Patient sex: F
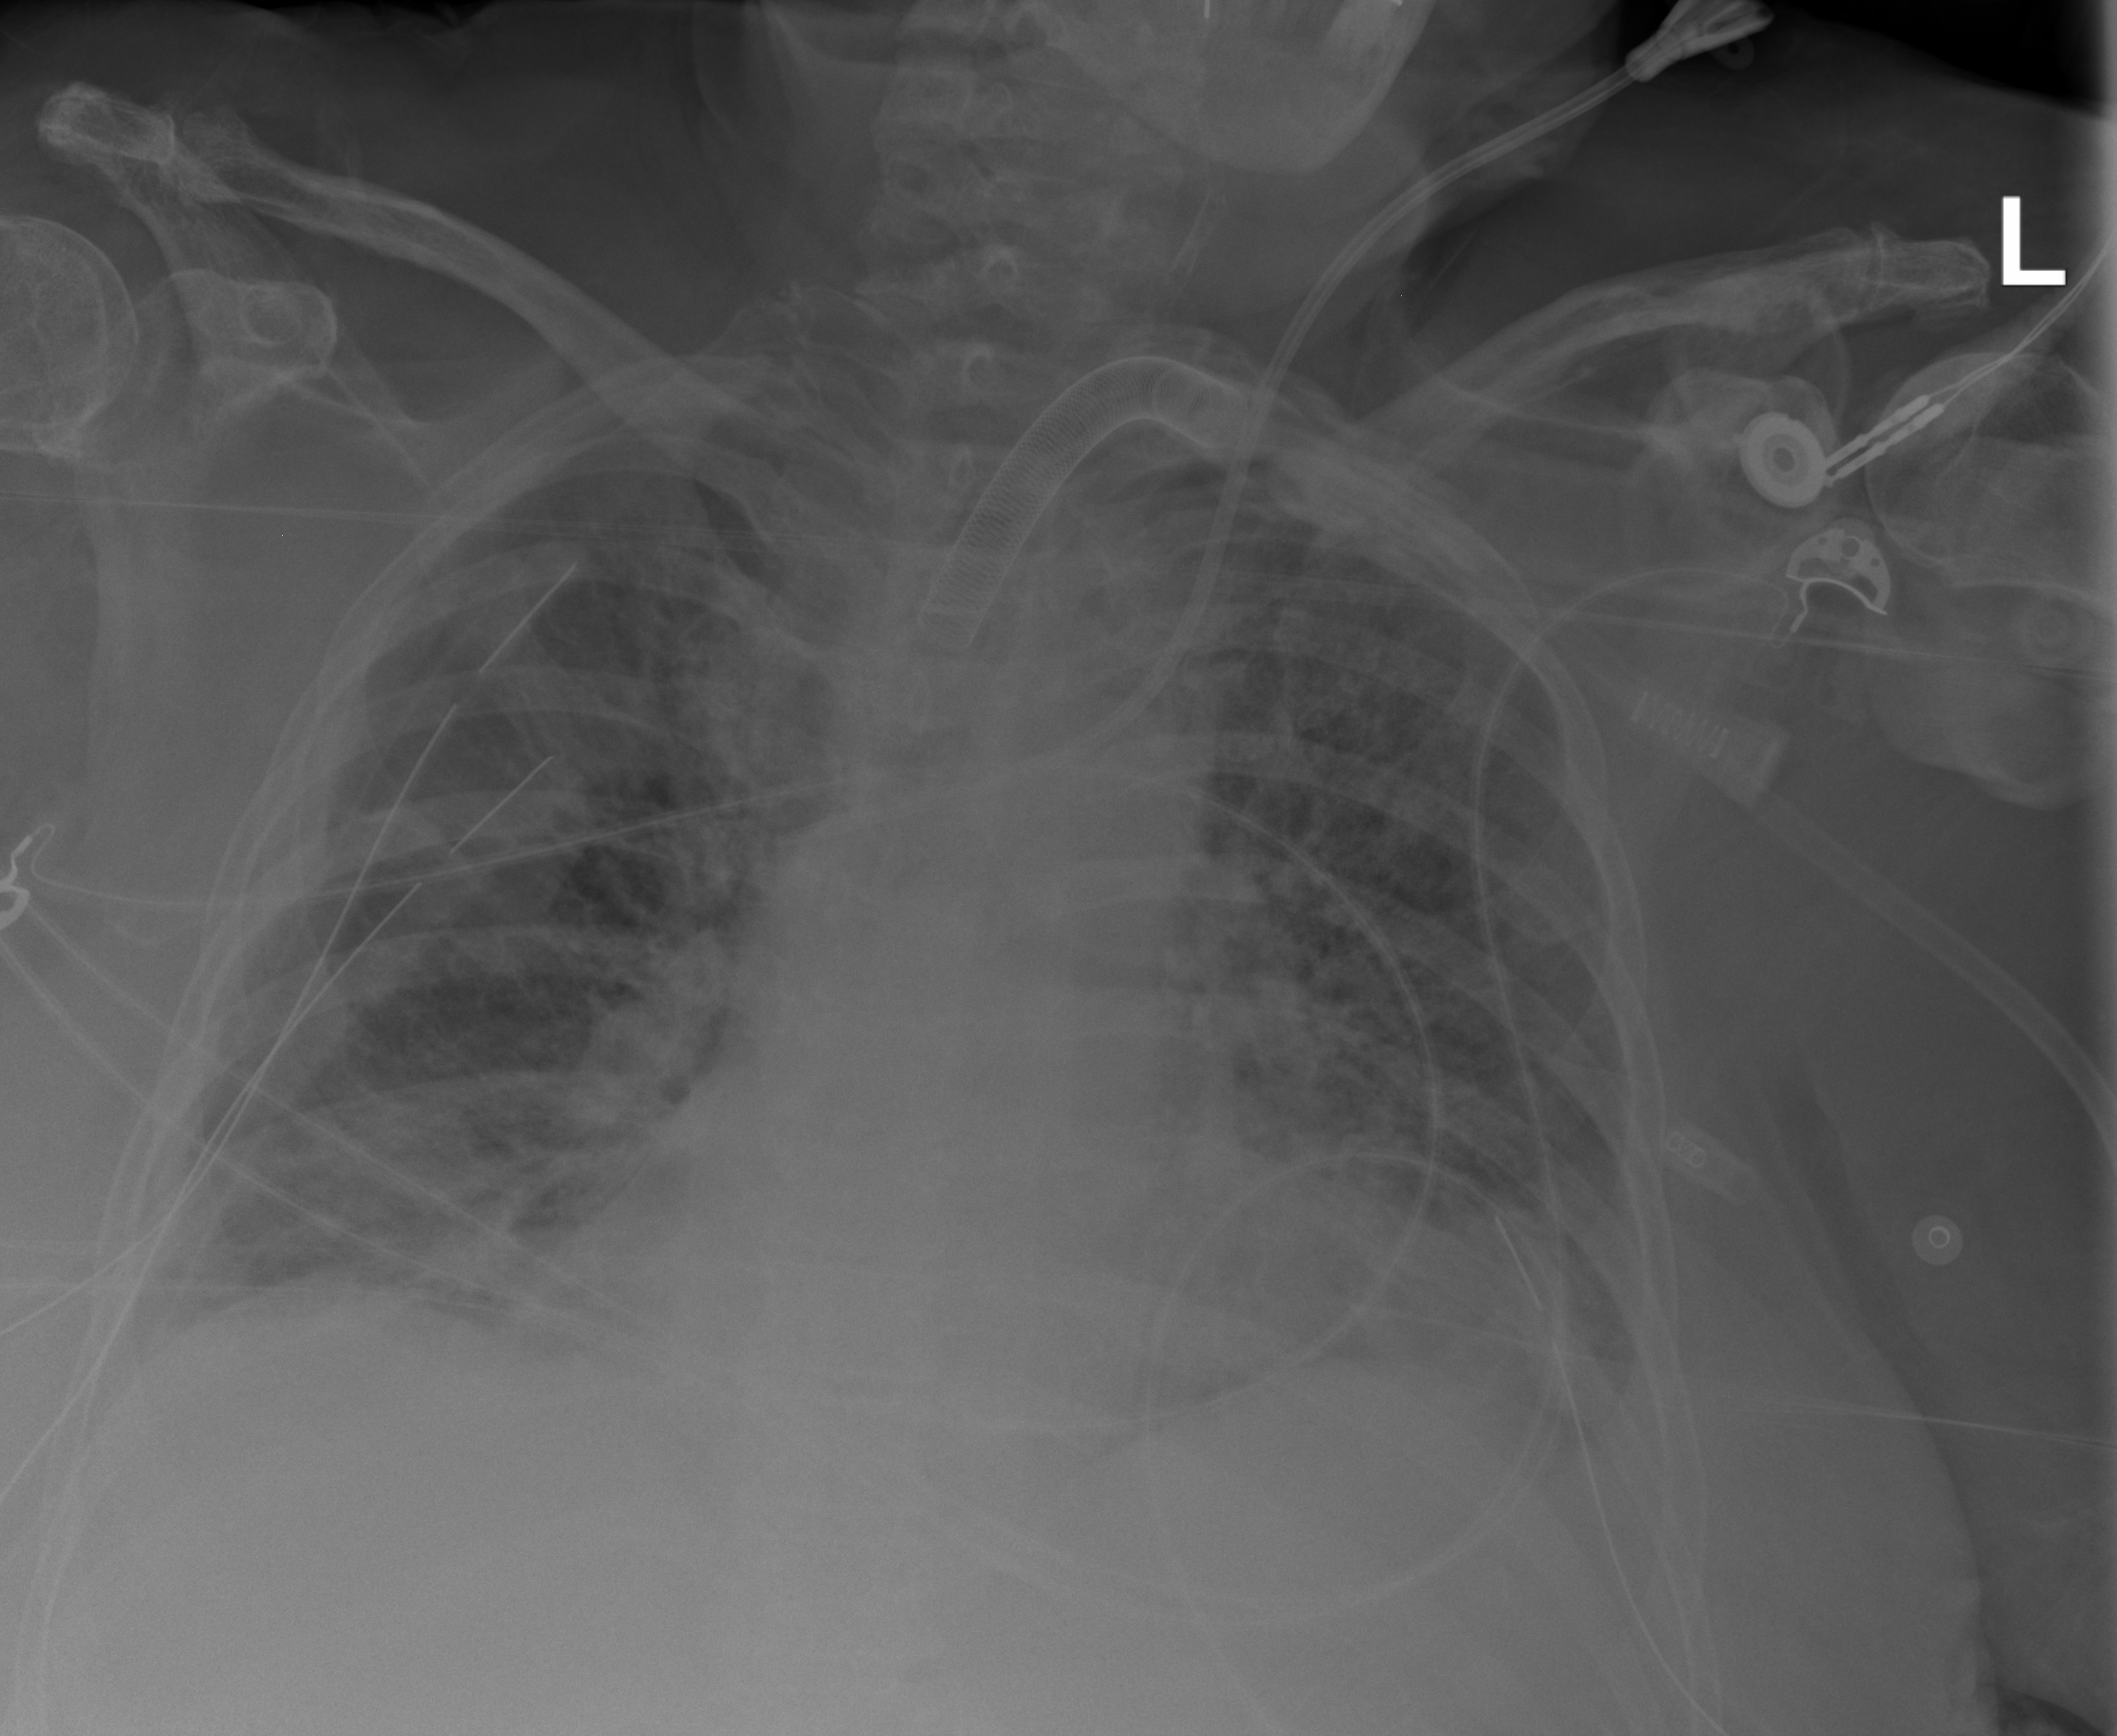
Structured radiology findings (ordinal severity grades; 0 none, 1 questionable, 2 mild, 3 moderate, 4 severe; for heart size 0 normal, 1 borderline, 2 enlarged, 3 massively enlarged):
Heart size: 1
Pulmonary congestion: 2
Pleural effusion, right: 2
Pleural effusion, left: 2
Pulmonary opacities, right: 2
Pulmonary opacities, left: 2
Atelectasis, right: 3
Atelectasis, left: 2